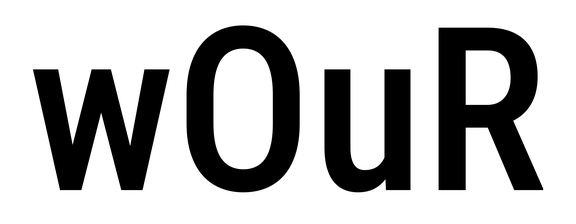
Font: Roboto_Condensed_Medium